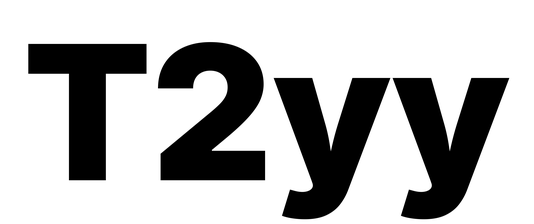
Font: Inter_Black